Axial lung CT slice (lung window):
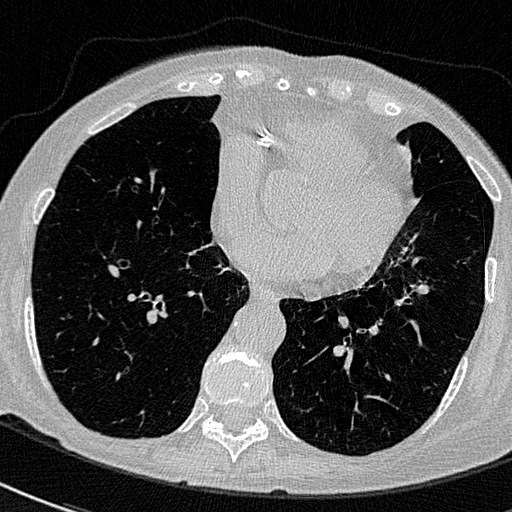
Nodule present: no